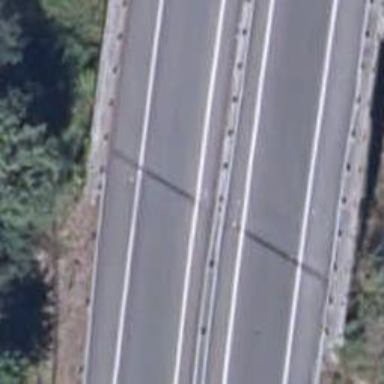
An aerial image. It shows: Motorway link bridge.